Field crop: tomato
Growth stage: 1
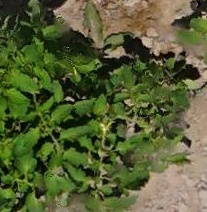
Species: tomato